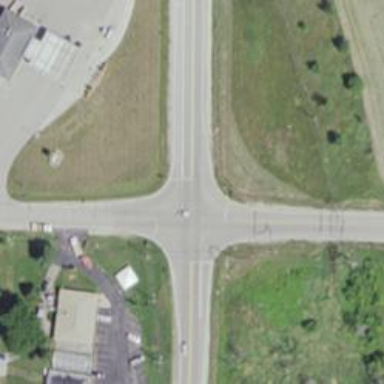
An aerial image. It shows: Road with stop sign.